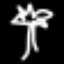
Label: palm tree